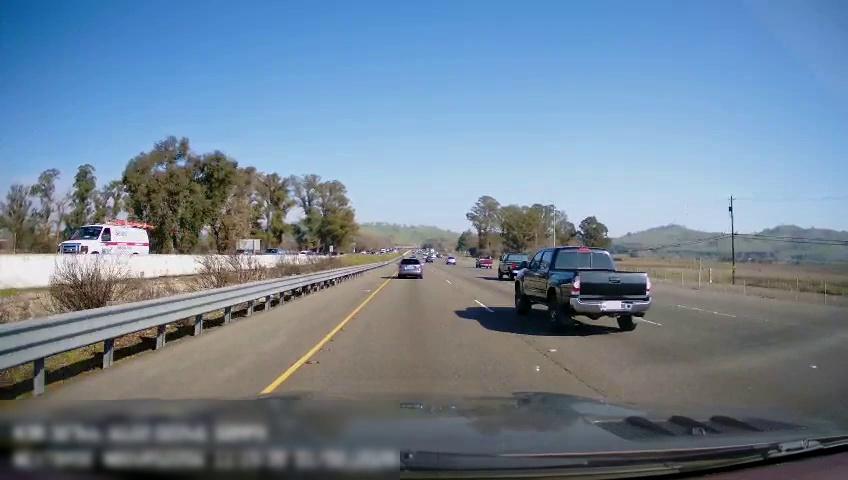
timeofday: Day
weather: Sunny
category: Drivable Space
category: Vehicles | Van
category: Vehicles | Car
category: Vehicles | Car
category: Vehicles | Car
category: Vehicles | Truck
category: Vehicles | Truck
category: Vehicles | SUV
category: Vehicles | Truck
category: Vehicles | SUV
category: Lanes | Current Lane
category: Lanes | Current Lane
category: Lanes | Alternate Lane
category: Lanes | Alternate Lane